Brain MRI, t2w sequence, axial 2D slice.
Patient: age 52, sex M, weight 78 kg, height 1.78 m
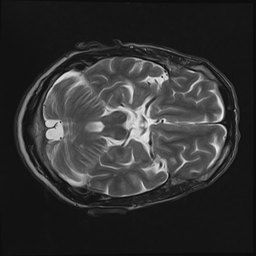